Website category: phone
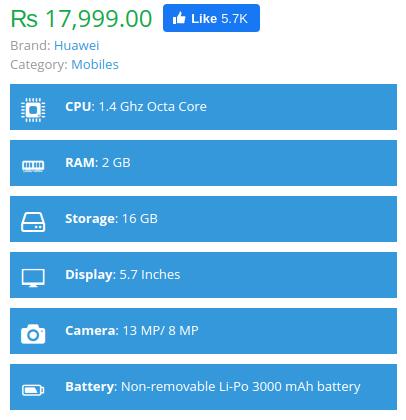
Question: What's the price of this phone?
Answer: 17,999.00

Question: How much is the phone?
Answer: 17,999.00

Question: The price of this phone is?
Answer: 17,999.00

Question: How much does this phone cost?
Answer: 17,999.00

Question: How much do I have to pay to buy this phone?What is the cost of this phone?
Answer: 17,999.00

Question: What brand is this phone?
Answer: Huawei

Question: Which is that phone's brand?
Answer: Huawei

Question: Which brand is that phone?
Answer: Huawei

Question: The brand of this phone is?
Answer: Huawei

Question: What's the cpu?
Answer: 1.4 Ghz Octa Core

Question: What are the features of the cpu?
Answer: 1.4 Ghz Octa Core

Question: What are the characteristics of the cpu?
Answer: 1.4 Ghz Octa Core

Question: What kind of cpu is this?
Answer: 1.4 Ghz Octa Core

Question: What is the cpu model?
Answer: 1.4 Ghz Octa Core

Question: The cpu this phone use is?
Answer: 1.4 Ghz Octa Core

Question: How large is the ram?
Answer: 2 GB

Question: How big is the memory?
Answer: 2 GB

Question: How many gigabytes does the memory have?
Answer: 2 GB

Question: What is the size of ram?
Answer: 2 GB

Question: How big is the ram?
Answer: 2 GB

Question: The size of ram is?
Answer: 2 GB

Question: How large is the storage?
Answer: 16 GB

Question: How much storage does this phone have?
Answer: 16 GB

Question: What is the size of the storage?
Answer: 16 GB

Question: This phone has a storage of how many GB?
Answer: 16 GB

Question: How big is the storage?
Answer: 16 GB

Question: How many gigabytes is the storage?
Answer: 16 GB

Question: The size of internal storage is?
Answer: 16 GB

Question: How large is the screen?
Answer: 5.7 Inches

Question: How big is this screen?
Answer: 5.7 Inches

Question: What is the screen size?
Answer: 5.7 Inches

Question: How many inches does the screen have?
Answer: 5.7 Inches

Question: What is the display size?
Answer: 5.7 Inches

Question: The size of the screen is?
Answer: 5.7 Inches

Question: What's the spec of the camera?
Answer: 13 MP/ 8 MP

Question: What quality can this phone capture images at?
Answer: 13 MP/ 8 MP

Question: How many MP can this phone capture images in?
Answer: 13 MP/ 8 MP

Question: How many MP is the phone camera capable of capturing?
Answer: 13 MP/ 8 MP

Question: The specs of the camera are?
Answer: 13 MP/ 8 MP

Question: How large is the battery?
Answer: Non-removable Li-Po 3000 mAh battery

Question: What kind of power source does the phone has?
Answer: Non-removable Li-Po 3000 mAh battery

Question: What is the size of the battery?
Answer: Non-removable Li-Po 3000 mAh battery

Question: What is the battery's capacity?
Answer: Non-removable Li-Po 3000 mAh battery

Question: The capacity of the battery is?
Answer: Non-removable Li-Po 3000 mAh battery